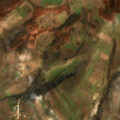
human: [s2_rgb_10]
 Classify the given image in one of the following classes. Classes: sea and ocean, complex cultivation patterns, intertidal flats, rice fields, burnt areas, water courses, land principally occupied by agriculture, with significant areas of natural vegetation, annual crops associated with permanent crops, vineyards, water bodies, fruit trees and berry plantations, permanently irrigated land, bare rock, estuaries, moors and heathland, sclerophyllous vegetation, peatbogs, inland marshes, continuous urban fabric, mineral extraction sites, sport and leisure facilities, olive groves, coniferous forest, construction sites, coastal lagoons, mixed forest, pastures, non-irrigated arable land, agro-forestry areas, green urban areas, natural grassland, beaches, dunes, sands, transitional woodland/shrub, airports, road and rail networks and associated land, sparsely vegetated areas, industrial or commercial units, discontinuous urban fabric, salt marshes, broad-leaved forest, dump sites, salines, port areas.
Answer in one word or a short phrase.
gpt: discontinuous urban fabric, non-irrigated arable land, broad-leaved forest, transitional woodland/shrub